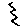
Label: zigzag